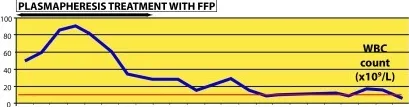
Extreme leukocytosis during the second week of disease indicated a high intensity of systemic inflammation, as the WBC correlated with LDH plasma levels. . Plasmapheresis enabled the clearance of proinflammatory factors as the WBC and LDH level normalized during and after this course of treatment. WBC 10x10
9.
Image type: pathology (giemsa)